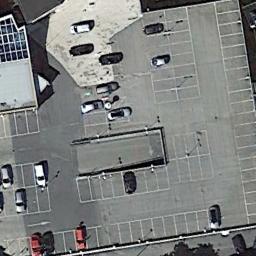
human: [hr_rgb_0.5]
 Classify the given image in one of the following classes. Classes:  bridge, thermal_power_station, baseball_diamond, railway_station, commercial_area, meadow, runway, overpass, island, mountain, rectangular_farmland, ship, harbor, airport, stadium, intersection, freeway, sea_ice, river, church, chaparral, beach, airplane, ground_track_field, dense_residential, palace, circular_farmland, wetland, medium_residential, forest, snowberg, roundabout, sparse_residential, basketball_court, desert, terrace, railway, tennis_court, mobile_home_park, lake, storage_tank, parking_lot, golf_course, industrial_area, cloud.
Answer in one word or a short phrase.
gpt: parking_lot